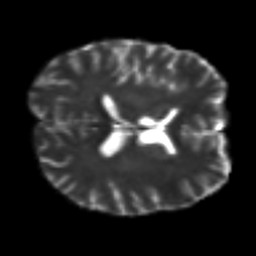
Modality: T2w
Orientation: axial
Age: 25
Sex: female
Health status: healthy
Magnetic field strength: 3 T
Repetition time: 8.4 s
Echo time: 0.0926 s